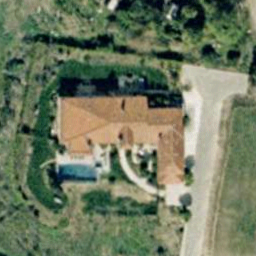
Label: residential